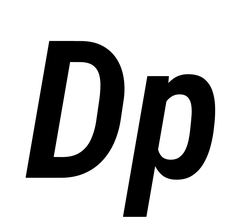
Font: Roboto-Italic_Condensed_SemiBold_Italic